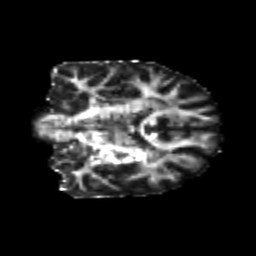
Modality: FA
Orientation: coronal
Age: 23
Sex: male
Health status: healthy
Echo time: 0.074 s